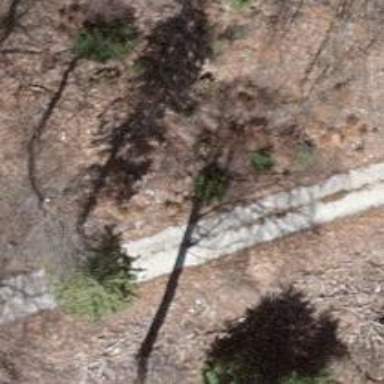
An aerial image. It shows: Gravel track road.